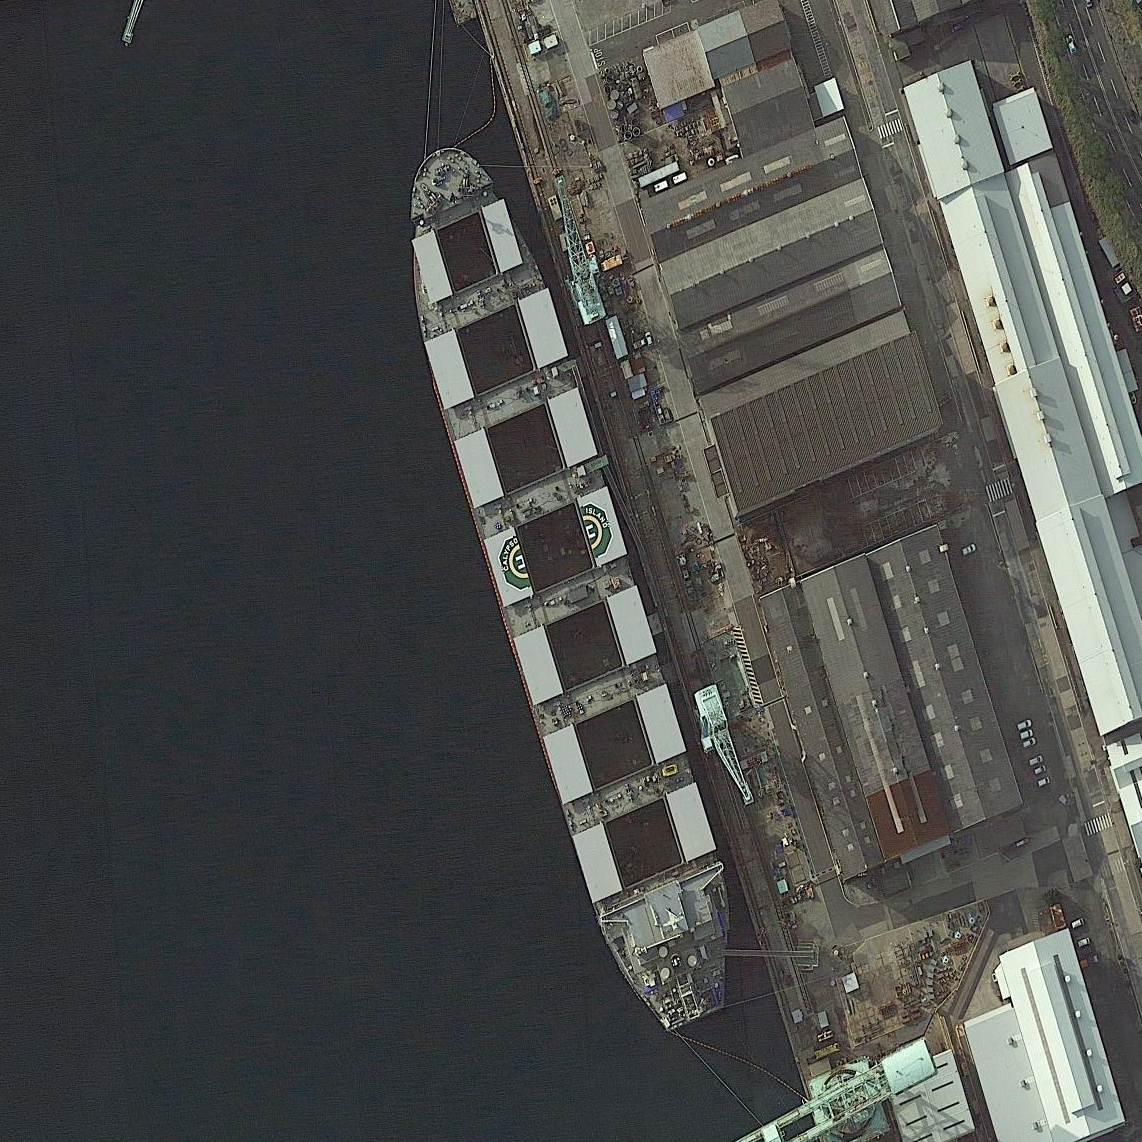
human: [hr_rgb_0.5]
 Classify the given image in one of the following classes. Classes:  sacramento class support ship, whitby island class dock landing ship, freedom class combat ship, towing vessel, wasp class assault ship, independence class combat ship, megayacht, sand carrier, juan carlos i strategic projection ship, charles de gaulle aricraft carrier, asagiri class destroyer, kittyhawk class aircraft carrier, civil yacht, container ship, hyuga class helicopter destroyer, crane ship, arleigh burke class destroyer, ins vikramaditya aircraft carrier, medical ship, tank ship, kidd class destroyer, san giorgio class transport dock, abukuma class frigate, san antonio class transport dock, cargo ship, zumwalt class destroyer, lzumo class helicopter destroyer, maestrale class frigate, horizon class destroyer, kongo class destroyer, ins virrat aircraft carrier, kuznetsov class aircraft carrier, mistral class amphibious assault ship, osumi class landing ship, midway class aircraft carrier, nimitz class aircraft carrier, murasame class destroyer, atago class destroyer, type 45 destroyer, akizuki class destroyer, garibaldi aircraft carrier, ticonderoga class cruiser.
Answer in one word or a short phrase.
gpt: Cargo ship